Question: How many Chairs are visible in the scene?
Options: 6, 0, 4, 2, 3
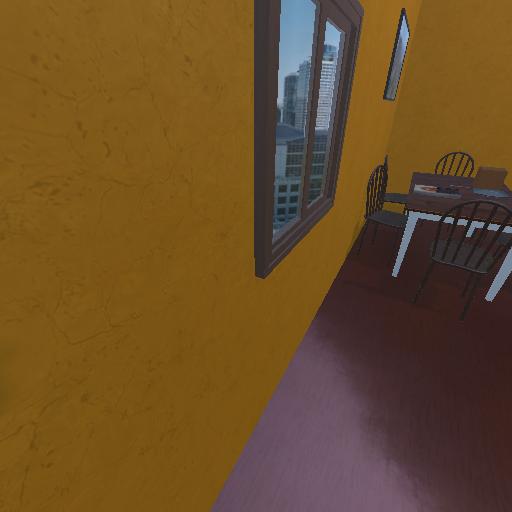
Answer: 6